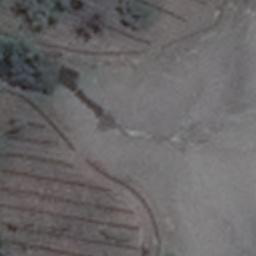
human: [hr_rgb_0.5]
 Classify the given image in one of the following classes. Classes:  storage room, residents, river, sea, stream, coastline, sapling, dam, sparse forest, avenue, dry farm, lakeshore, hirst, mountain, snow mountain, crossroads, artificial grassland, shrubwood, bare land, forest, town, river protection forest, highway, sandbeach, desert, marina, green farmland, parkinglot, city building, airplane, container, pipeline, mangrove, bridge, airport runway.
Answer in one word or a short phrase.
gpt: sandbeach